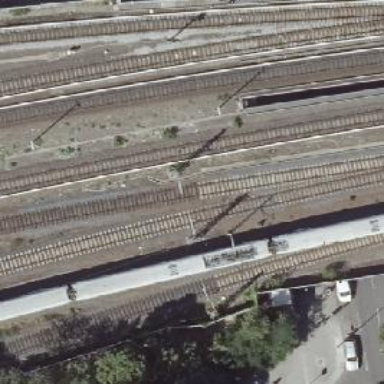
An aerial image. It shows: Bridge over electrified railway with contact lines.